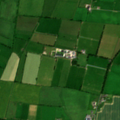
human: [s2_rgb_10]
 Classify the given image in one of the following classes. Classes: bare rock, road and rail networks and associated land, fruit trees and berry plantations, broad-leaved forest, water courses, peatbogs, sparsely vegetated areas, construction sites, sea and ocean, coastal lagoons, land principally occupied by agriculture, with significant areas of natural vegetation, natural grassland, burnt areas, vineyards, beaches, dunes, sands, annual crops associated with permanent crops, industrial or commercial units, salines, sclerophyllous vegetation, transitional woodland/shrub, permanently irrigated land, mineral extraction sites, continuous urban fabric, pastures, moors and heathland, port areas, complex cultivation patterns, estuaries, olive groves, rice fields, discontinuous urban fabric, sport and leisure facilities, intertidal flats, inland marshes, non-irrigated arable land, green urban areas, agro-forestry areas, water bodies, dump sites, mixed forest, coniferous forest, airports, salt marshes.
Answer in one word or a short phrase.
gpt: non-irrigated arable land, pastures, transitional woodland/shrub